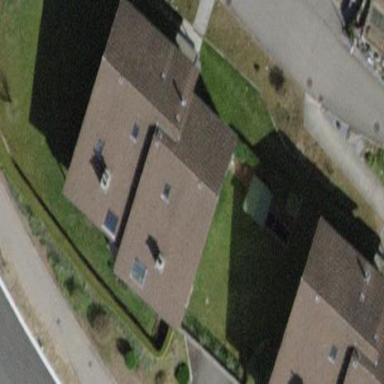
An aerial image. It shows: Detached building.